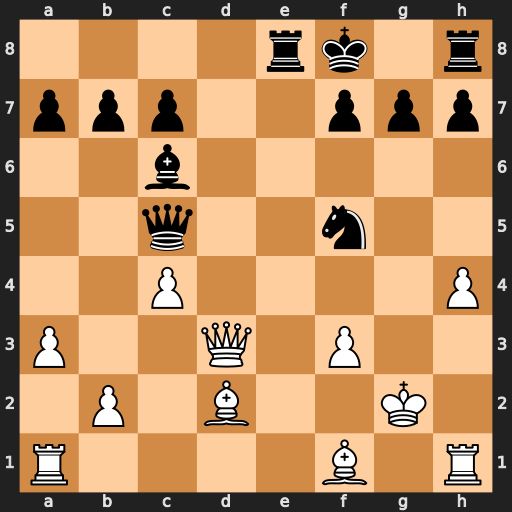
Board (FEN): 4rk1r/ppp2ppp/2b5/2q2n2/2P4P/P2Q1P2/1P1B2K1/R4B1R
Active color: w
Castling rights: -
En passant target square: -
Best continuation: Bb4 Qxb4 axb4